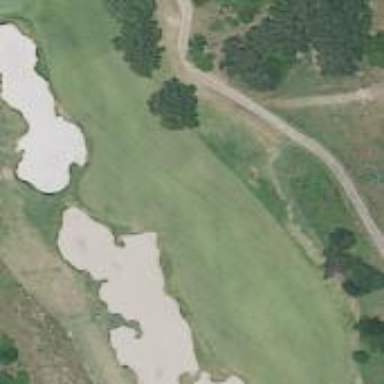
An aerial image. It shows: View of golf hole.